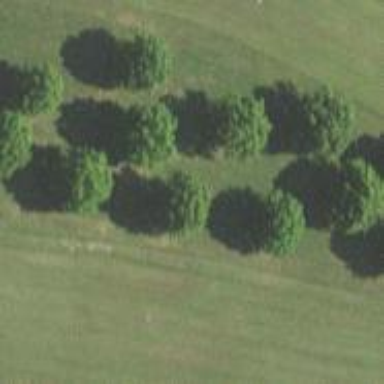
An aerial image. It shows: Grassy area designated as golf fairway.